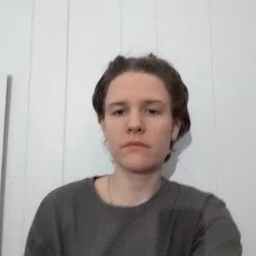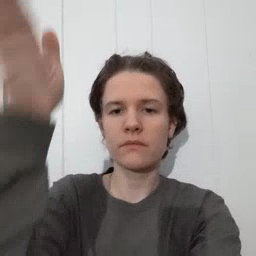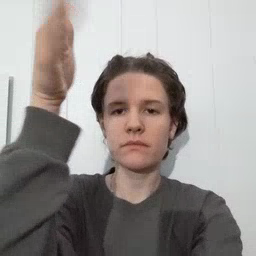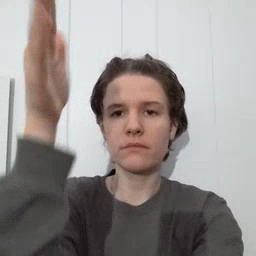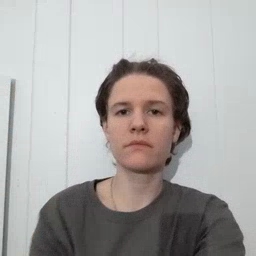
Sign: flag